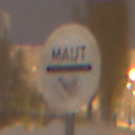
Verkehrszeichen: MautflichtigeStrecke
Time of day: Night
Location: Outdoor (Urban)
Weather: Overcast
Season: Winter
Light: Artificial